Aerial crown-view tile of a tropical tree (Barro Colorado Island, Panama), acquired 20250414:
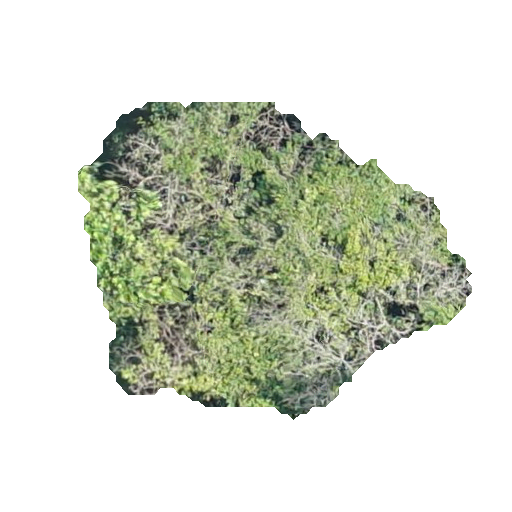
Species: Apeiba membranacea
GBIF accepted scientific name: Apeiba membranacea
Crown area: 129.706 m²